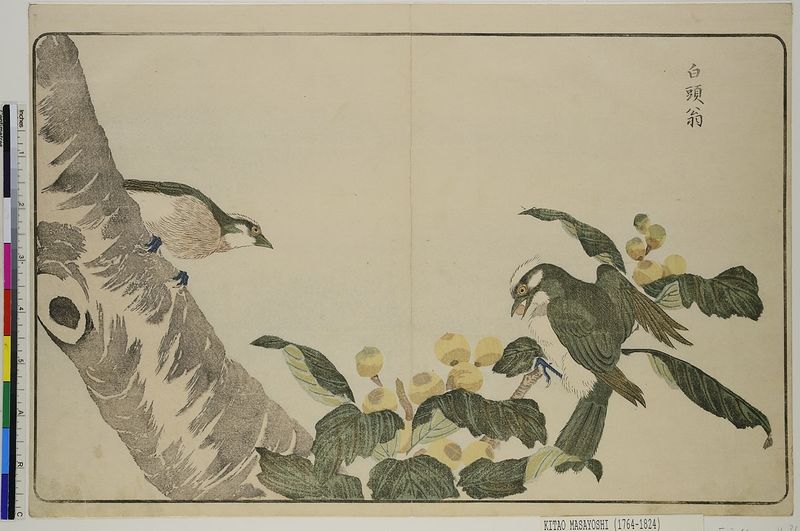
Titel: Bülbül-Paar auf einem Mispelbaum, aus dem Buch: Bilder importierter Vögel
Künstler: Kitao Masayoshi
Standort: Hamburg
Institution: Museum für Kunst und Gewerbe Hamburg
Schlagwörter: baum, vogel, blumen, zeichnung, ast, strauch, blatt, frucht, holzschnitt, schnabel, schriftzeichen, fett, druckgraphik, druckgrafik, küken, china, zeit, farbholzschnitt, mispel, reis, edo, chicken, reproduktionen, leis, druckerzeugnisse, bäume, sträucher, früchte, vögel, blindprägedruck, blinddruck, haarvogel